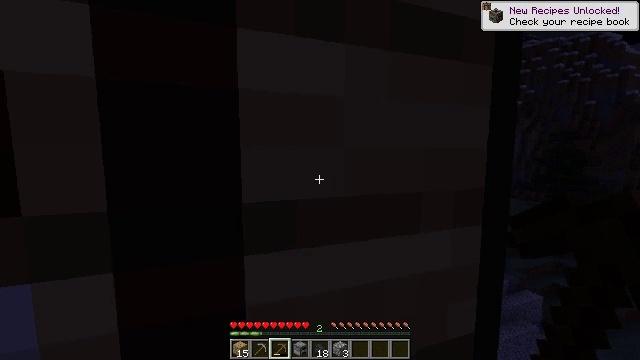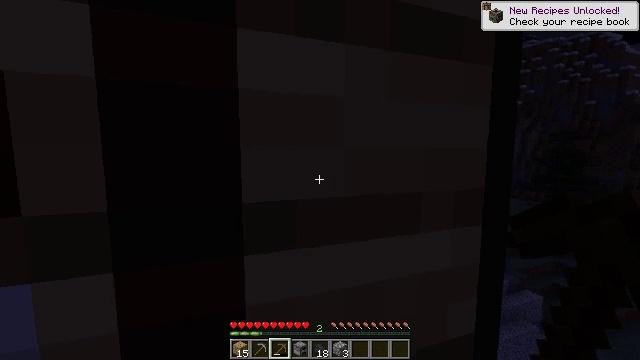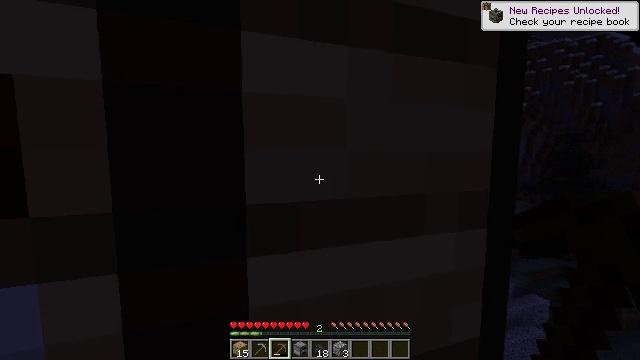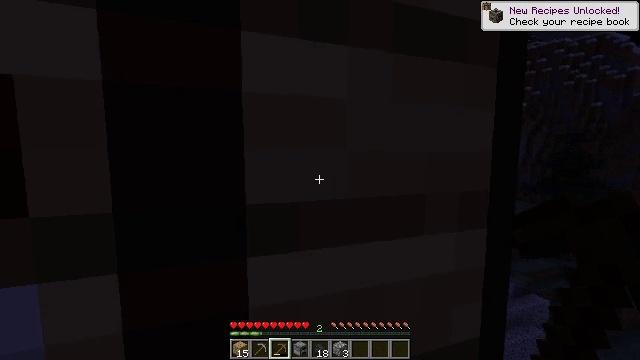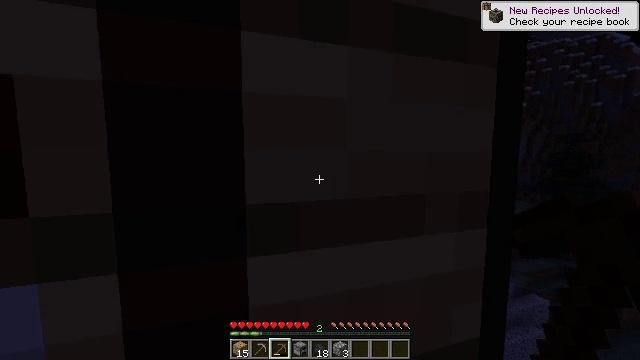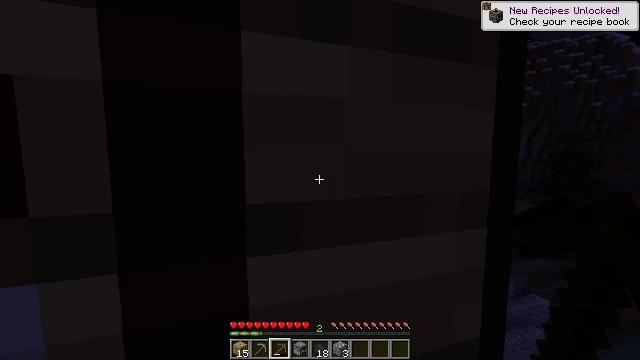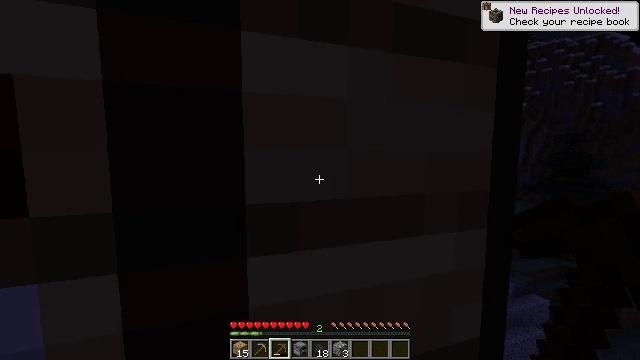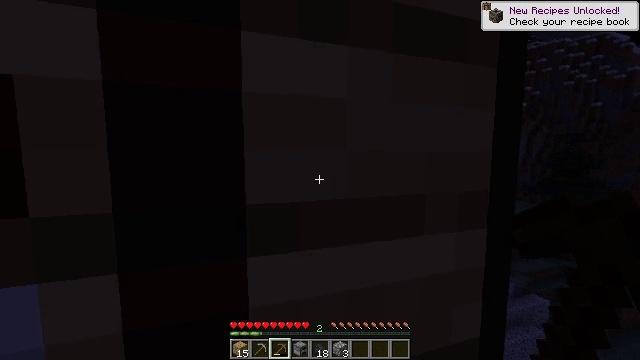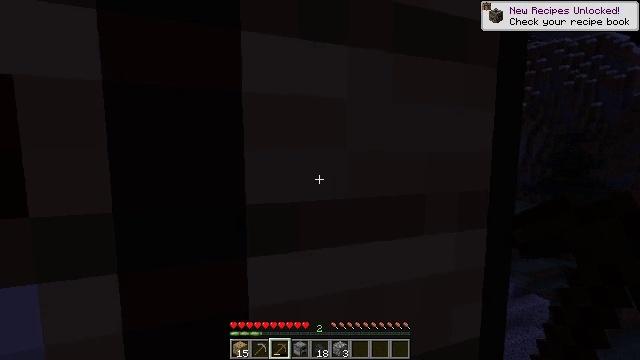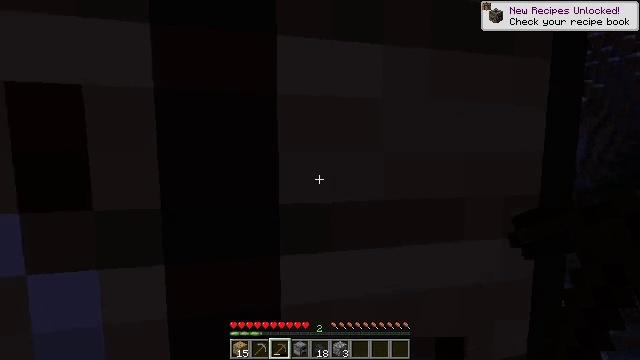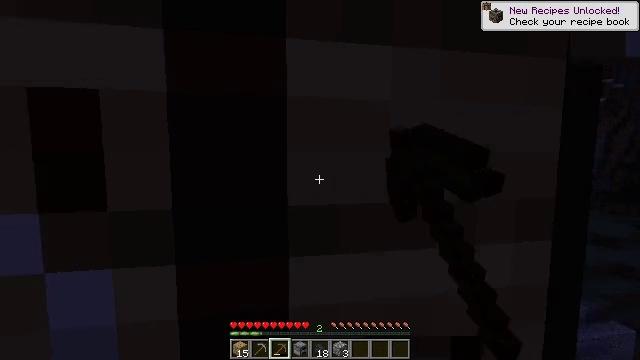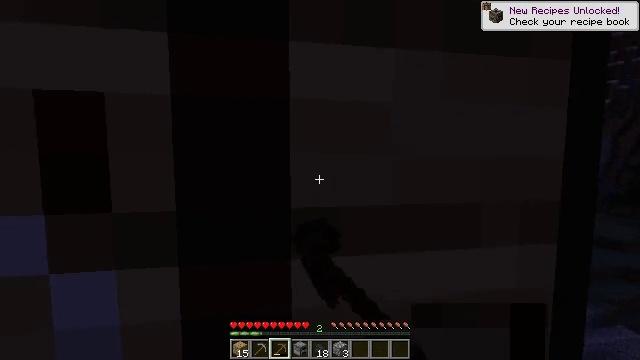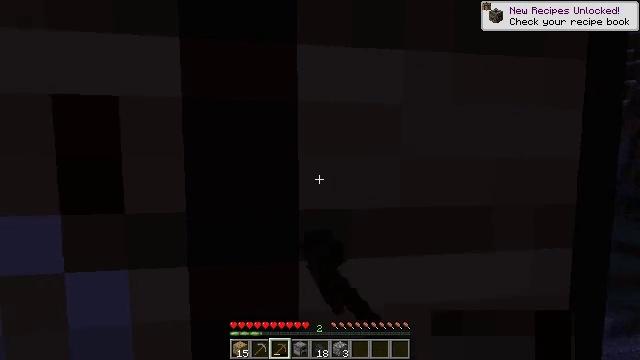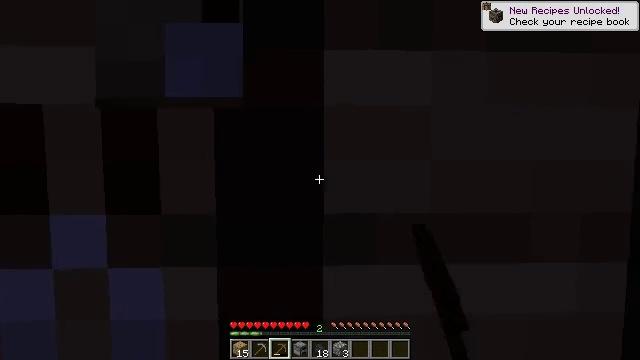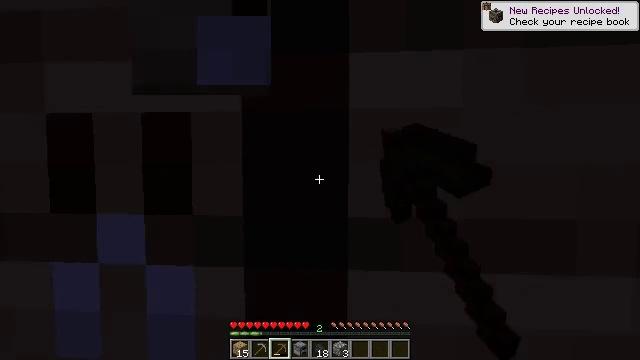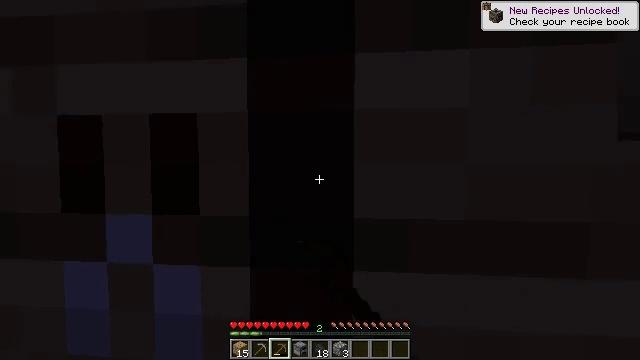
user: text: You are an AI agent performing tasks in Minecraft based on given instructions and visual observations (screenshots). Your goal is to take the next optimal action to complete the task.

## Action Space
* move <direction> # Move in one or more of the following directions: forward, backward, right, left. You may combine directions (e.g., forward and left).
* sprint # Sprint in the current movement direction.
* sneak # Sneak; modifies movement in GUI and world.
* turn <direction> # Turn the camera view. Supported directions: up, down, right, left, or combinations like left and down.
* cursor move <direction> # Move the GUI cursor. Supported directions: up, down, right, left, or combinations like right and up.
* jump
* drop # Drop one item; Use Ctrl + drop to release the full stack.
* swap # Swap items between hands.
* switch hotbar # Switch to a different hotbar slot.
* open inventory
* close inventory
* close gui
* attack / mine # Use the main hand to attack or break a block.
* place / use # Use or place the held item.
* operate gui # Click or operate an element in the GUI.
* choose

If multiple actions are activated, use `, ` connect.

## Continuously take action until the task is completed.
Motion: motion action
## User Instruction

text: Put back the crafting table.
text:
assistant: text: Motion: no_op
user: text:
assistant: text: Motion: no_op
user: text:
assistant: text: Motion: no_op
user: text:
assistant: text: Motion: no_op
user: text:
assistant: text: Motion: no_op
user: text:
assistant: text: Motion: no_op
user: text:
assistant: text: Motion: no_op
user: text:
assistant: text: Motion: no_op
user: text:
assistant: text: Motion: turn left, attack / mine
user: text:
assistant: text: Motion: turn left, attack / mine
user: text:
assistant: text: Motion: attack / mine
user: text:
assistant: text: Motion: turn left, attack / mine
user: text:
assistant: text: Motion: turn left, attack / mine
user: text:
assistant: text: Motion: turn left, attack / mine
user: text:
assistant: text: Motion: turn left, attack / mine
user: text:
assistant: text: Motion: attack / mine
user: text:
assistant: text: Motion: attack / mine
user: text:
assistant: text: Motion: attack / mine
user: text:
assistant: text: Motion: attack / mine
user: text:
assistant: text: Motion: attack / mine
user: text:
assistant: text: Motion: attack / mine
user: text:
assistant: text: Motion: attack / mine
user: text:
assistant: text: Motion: attack / mine
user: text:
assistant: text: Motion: attack / mine
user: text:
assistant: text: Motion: attack / mine
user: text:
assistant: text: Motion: attack / mine
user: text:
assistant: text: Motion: attack / mine
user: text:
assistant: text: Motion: attack / mine
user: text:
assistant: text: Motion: attack / mine
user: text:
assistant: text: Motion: attack / mine